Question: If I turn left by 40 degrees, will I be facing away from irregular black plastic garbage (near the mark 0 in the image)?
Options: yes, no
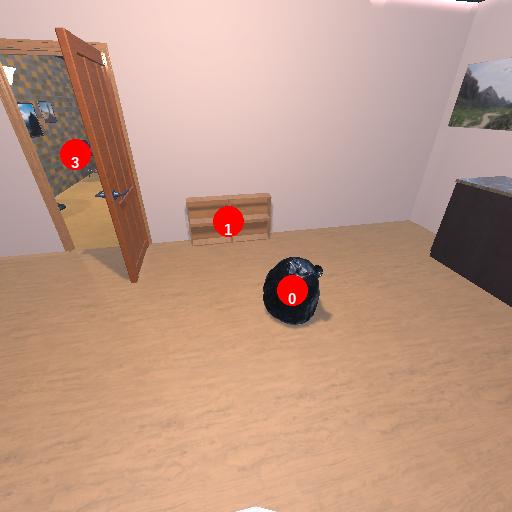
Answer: yes